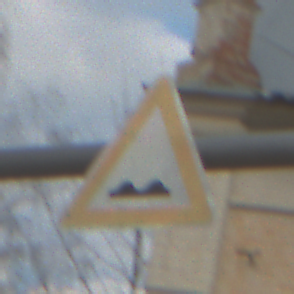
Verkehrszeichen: UnebeneFahrbahn
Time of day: MorningAfternoon
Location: Outdoor (Nature)
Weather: PartlyCloudy
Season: Autumn
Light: Natural